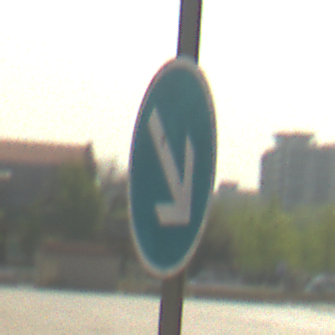
Verkehrszeichen: VorgeschriebeneVorbeifahrtRechts
Umgebung: Outdoor, Suburban
Tageszeit: MorningAfternoon
Wetter: Clear
Licht: Natural
Jahreszeit: NotSpecified
Kontrast: HighContrast